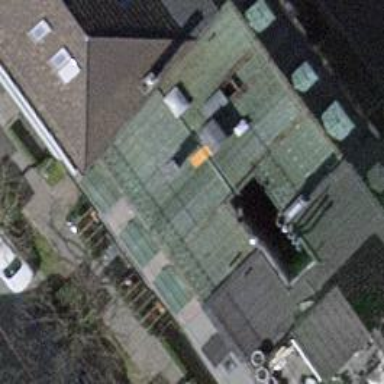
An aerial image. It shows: Restaurant.